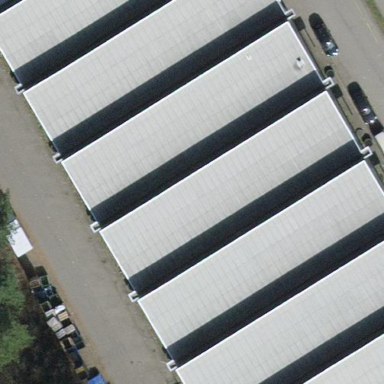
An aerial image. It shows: Commercial building.